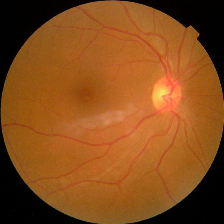
Diabetic retinopathy grade: No DR